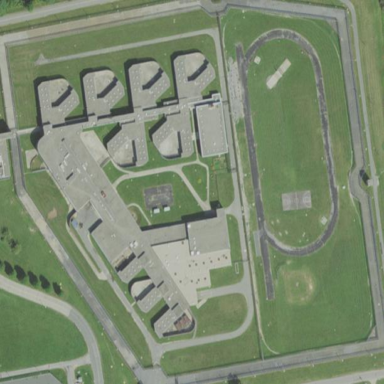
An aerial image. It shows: Prison surrounded by fence.